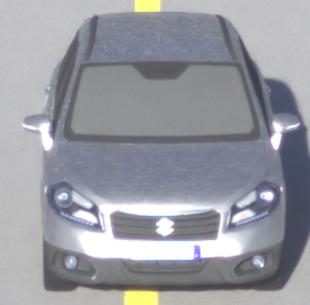
Make: Suzuki
Model: SX4 S-Cross 1.6
Detailed model: SX4 (II) S-Cross
Model produced from: 2013/10
Model produced until: 2015/08
Doors: 5
Color: white
Road condition: dry road
Daytime: sunrise or sunset
Contrast: medium contrast